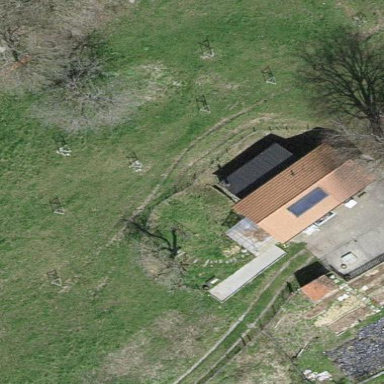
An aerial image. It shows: Detached building.